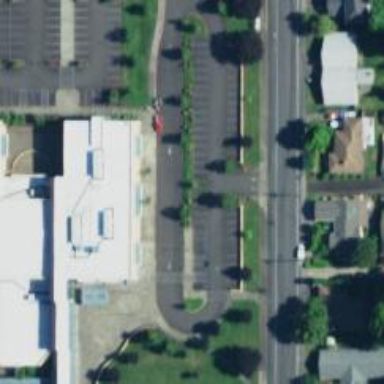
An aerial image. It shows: Parking space.